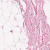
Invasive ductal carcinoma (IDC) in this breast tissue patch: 0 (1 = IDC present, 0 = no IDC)